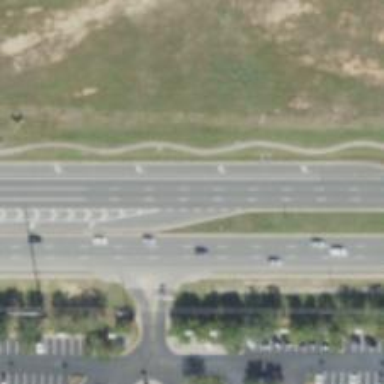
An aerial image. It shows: Asphalt road designated as trunk highway.